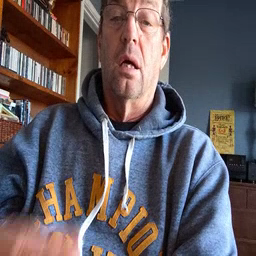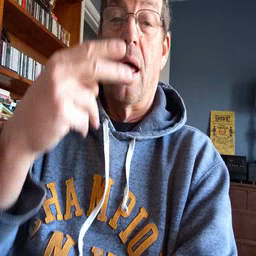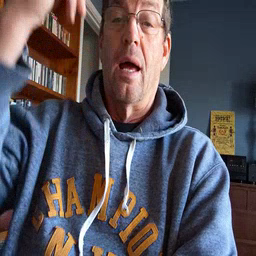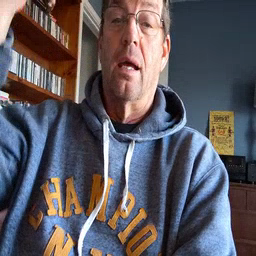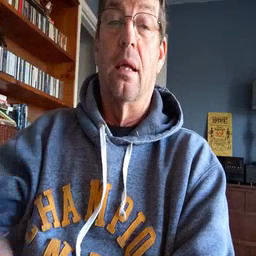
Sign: high